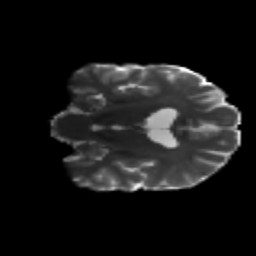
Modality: T2w
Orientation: coronal
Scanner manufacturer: siemens
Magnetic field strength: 3 T
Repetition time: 8.8 s
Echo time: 0.085 s